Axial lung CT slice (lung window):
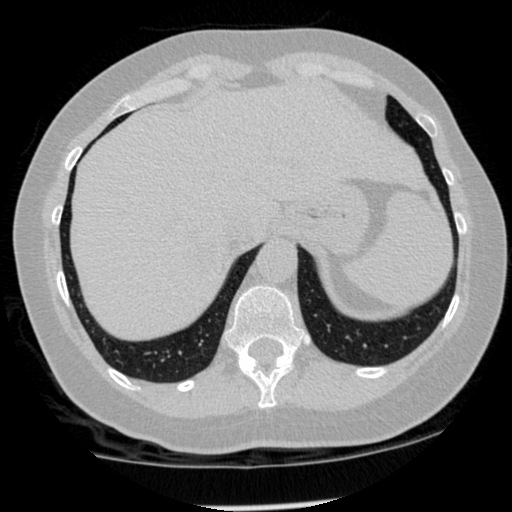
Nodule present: no